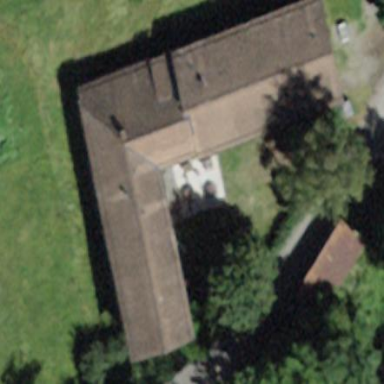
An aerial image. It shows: Hostel for tourism.